Question: I have a project that is using 2 static libraries I have created, lets call them libraryA and libraryB and a Bundle.
The main project uses libraryA, libraryB and the bundle and libraryA also have calls to libraryB and the bundle.
Every static library, the bundle and the main project were created by initiating a new project in Xcode. The last project to be created was MyProject.xcodeproj. After creating that project I dragged libraryA.xcodeproj, libraryB.xcodeproj and myBundle.xcodeproj to it and ended with something like this:

Everything is compiling and running beautifully but inspecting inside MyProject.app, I see it did not contain the resource files that are inside myBundle. Yes, myBundle.bundle is on "copy bundle resources" phase of MyProject and also on the target dependencies.
BTW, please explain me how should I set the "target dependencies", "link binary with libraries" and "copy bundle resources" sections of build phases for all parts of this project, so the final app will include everything.
thanks.
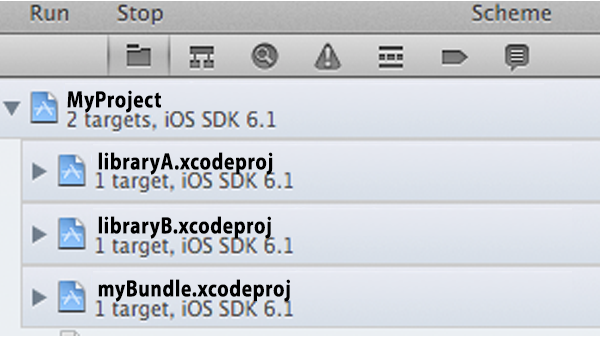
Answer: Target Dependencies just means which other targets will be executed first before your current target builds. If you want to pick up changes to library's and bundles before compiling the main project, then make sure each of those targets are included. The project will still build fine if you remove them from dependencies, you just will have to manually build the libraries' projects when you want to add changes.
Link with binary libraries should show both libraryA and B. It will reference the latest built version of that library, so combined with the target dependencies, your MyProject app will have all of the latest changes to your libraries.
If your MyProject app is running fine, chances are you did everything correctly. If you can reference classes in the static libraries without getting linker errors, then those are being linked correctly. If the resources from myBundle are showing up in the app's UI, then that is being copied over properly as well.
If you're missing files from the bundle, look in your MyBundle project and make sure that its Copy Bundle Resources section shows the files you want included.